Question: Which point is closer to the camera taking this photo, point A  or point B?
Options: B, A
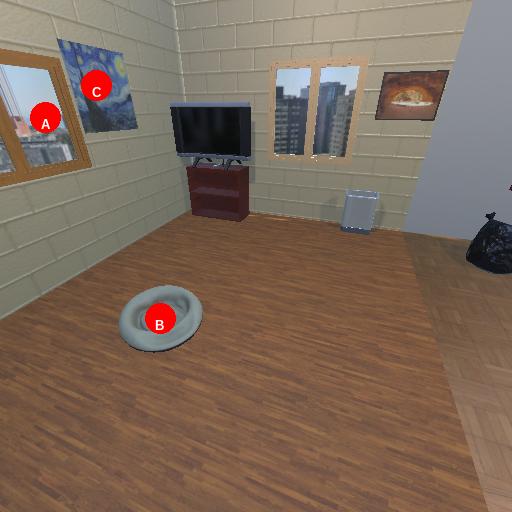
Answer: B